Field crop: maize
Growth stage: 2
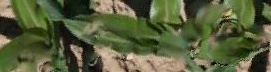
Species: maize